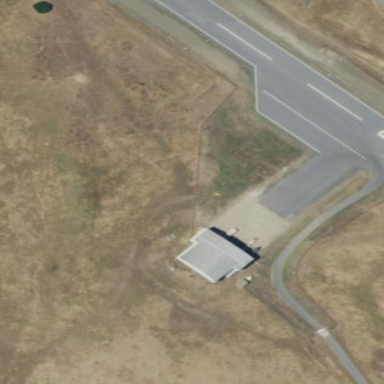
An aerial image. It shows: Asphalt apron at the airport.